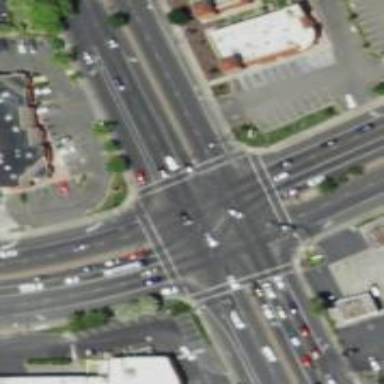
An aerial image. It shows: Marked road crossing.